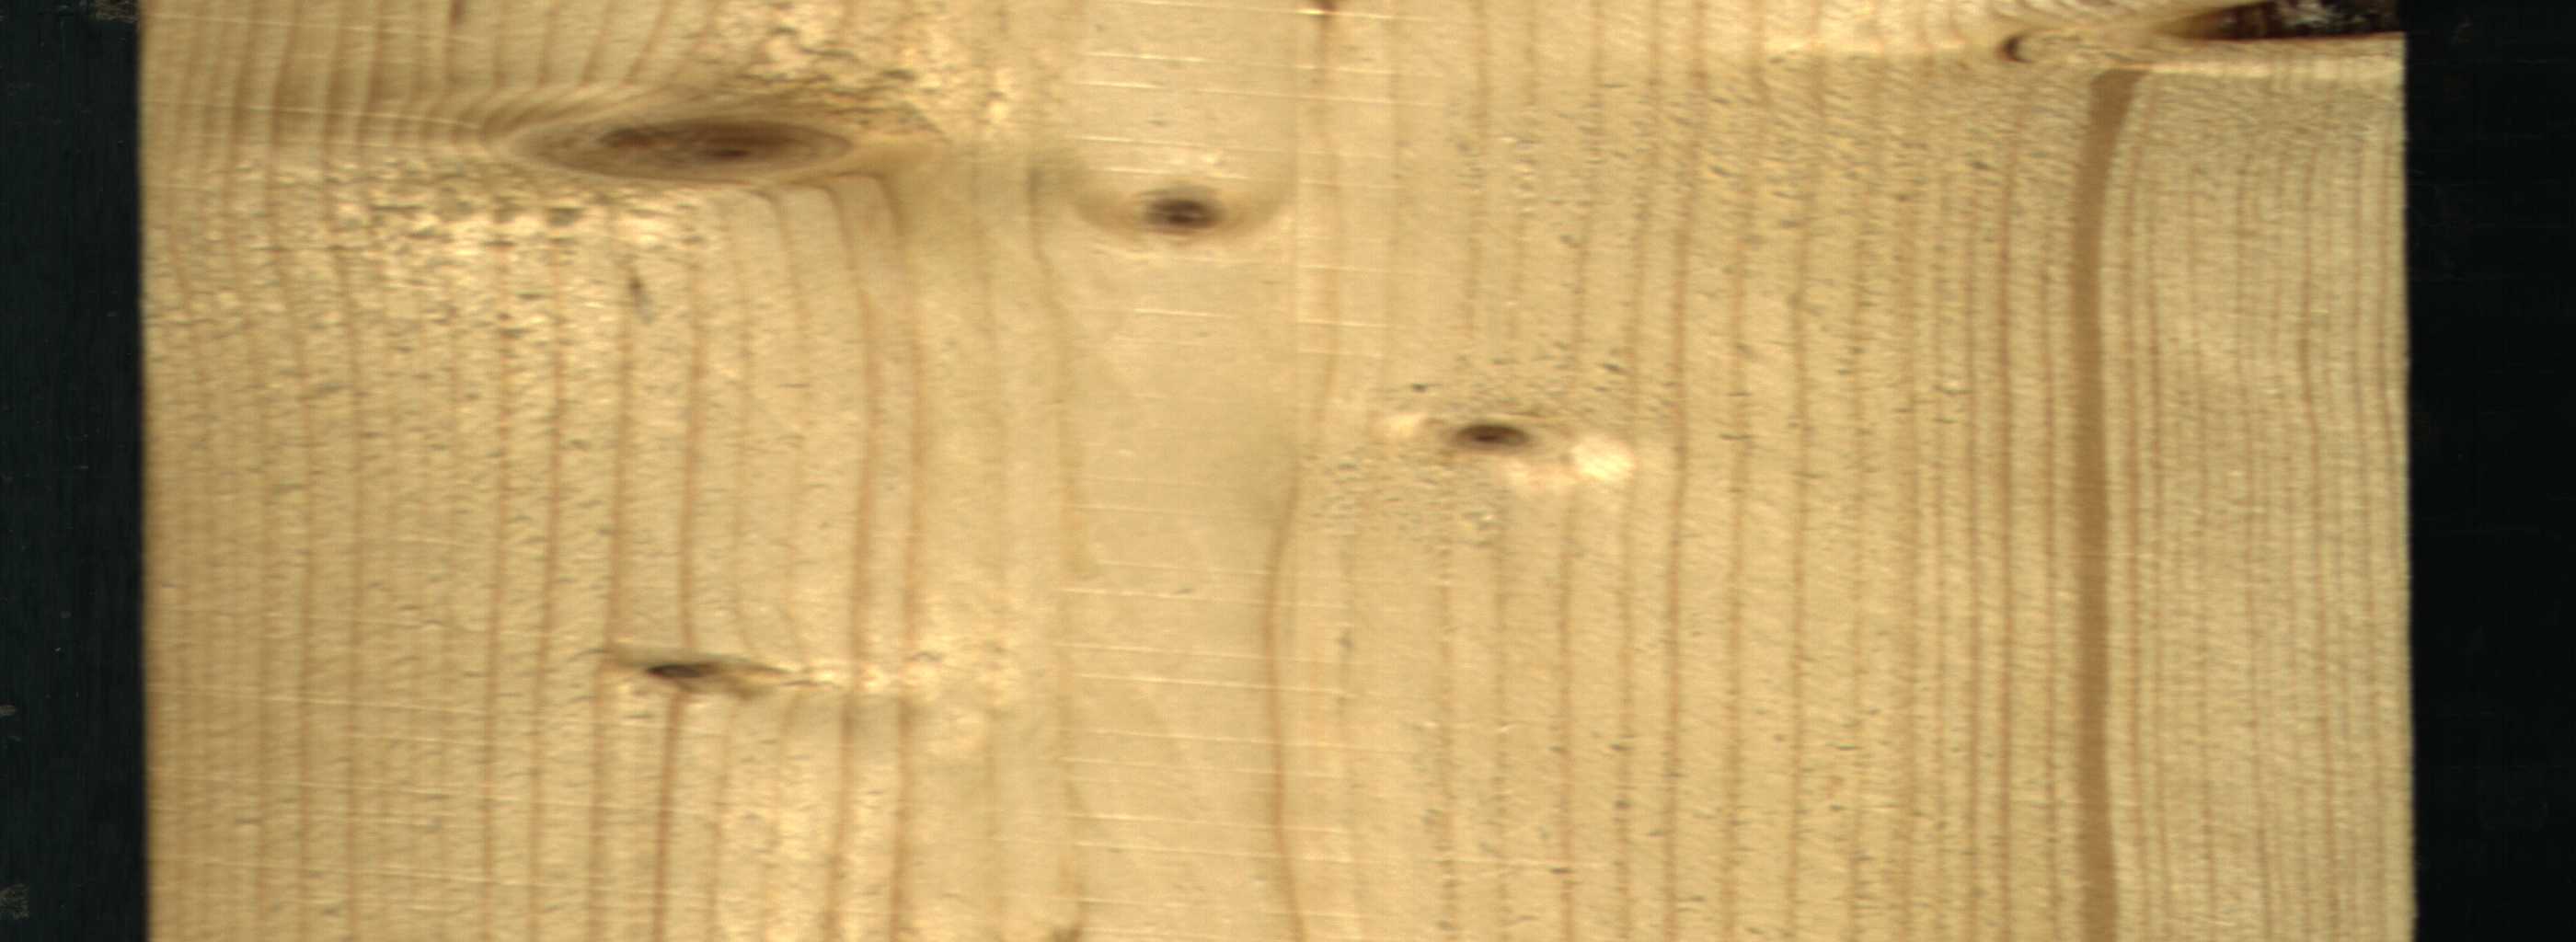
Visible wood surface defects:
Dead_Knot
Live_Knot
Live_Knot
Live_Knot
Live_Knot